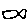
Label: fish